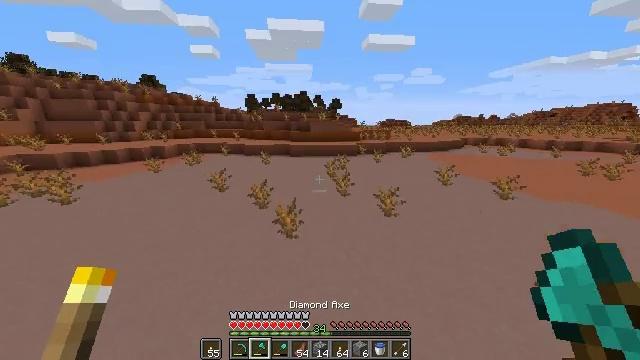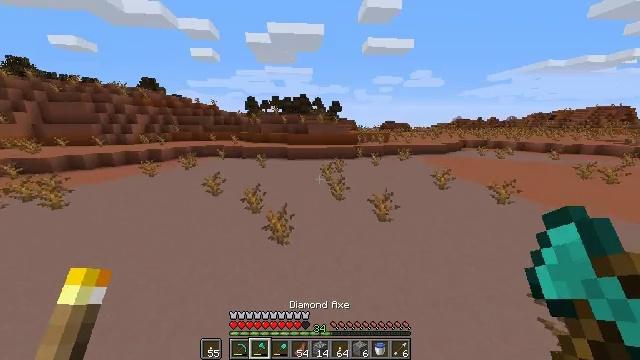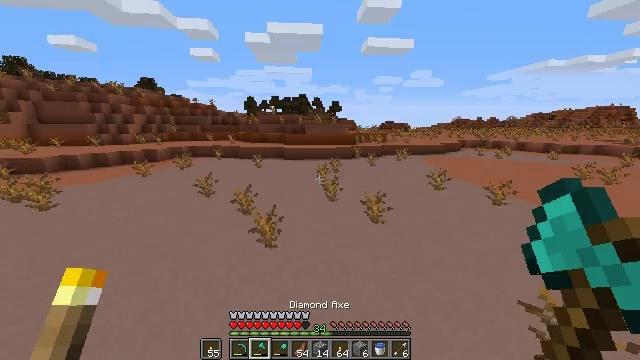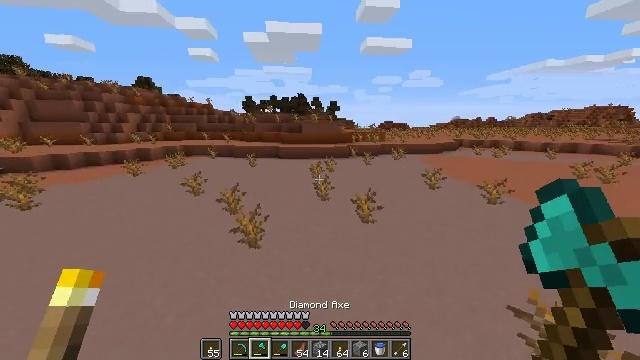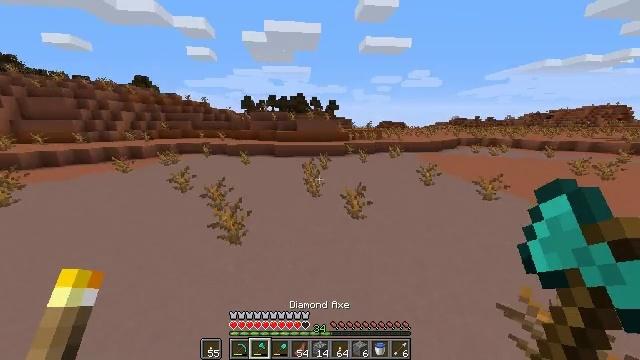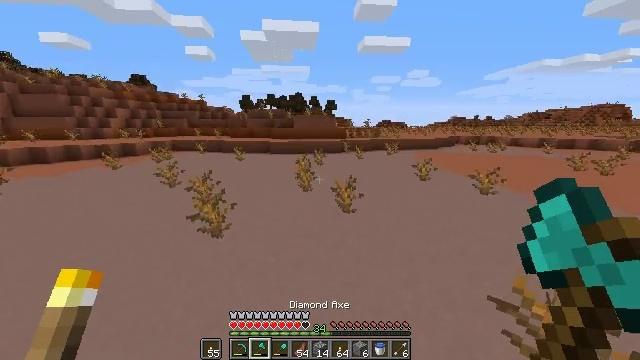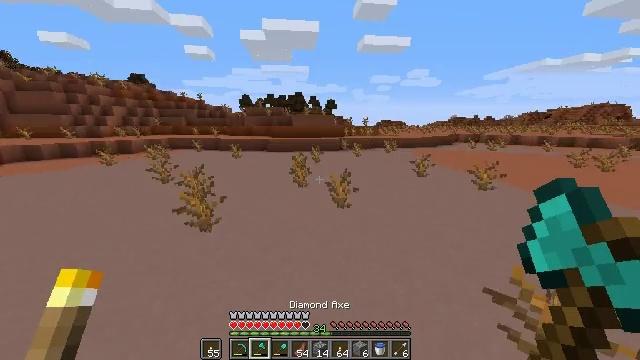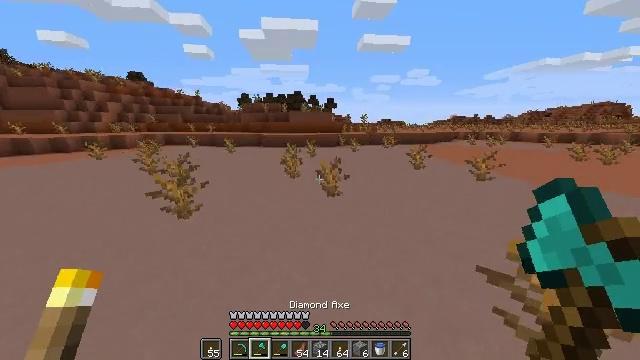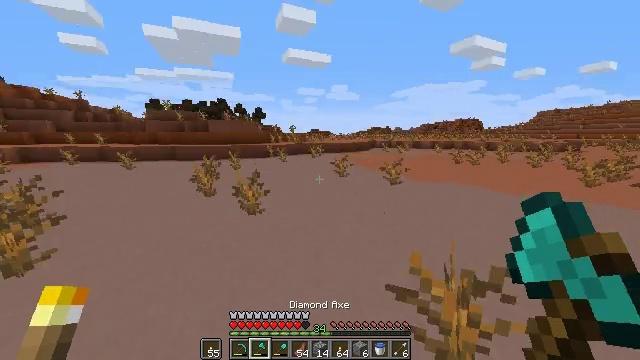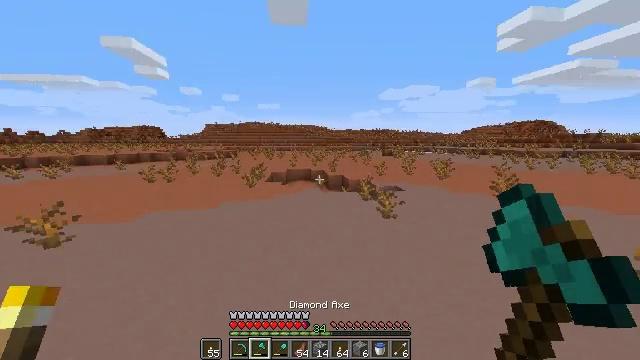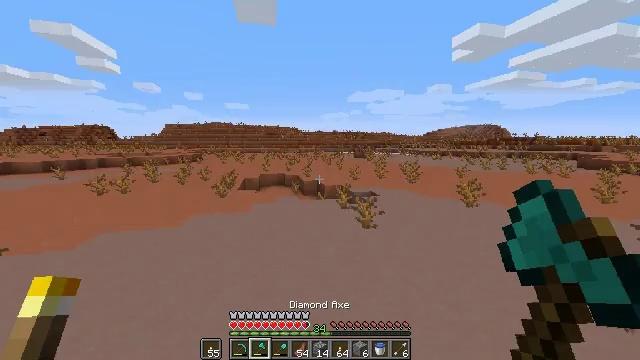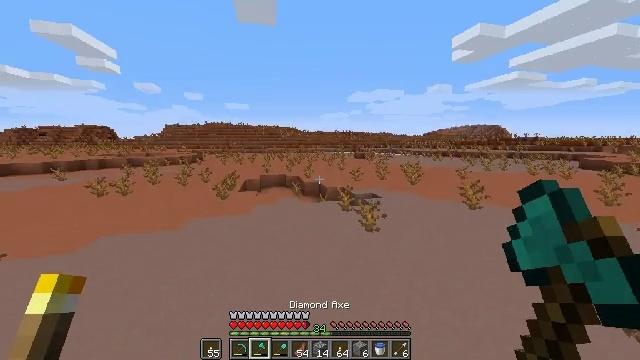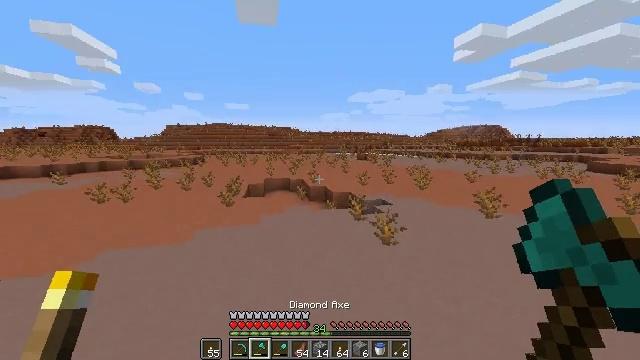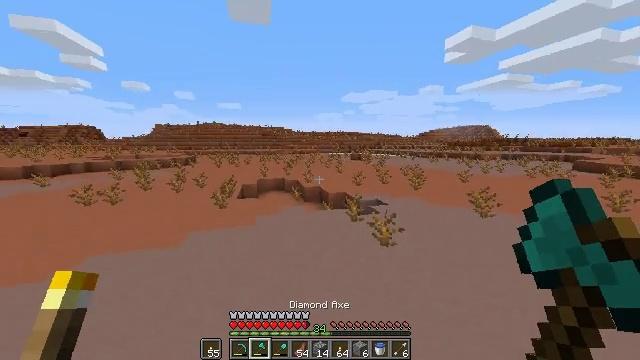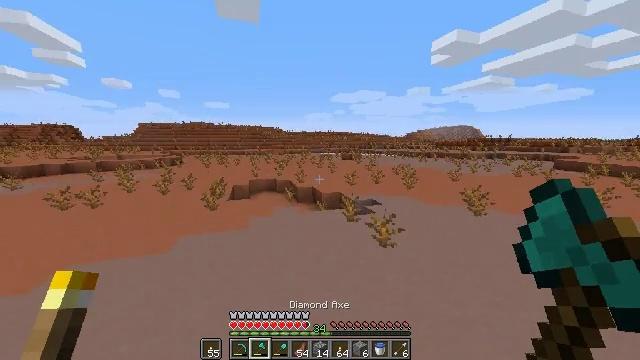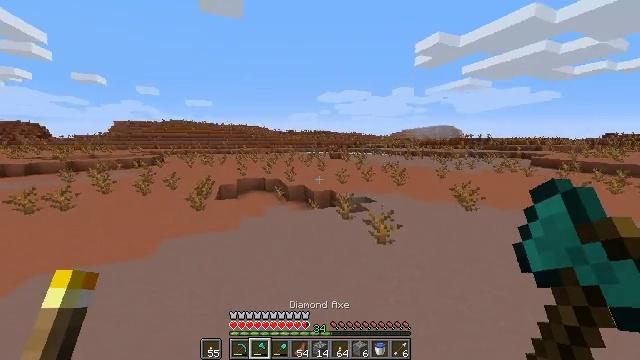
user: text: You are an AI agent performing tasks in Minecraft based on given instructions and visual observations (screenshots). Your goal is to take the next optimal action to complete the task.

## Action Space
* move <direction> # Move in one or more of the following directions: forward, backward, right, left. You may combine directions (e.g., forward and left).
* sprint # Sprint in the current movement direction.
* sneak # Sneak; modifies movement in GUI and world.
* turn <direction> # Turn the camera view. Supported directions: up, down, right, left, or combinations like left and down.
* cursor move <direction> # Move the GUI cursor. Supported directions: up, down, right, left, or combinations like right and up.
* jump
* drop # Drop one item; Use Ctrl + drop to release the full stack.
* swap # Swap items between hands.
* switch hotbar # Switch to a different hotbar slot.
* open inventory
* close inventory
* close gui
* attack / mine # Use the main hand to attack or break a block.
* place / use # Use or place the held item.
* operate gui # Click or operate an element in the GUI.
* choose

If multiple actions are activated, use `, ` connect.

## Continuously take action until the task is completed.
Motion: motion action
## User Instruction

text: Break the cactus block.
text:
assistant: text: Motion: move forward and move right, sprint, jump
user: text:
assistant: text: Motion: move forward and move right, sprint, jump
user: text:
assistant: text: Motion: move forward and move right, sprint, jump
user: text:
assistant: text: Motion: move forward and move right, sprint, jump
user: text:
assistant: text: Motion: move forward and move right, sprint, jump
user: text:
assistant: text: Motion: move forward and move right, sprint, jump
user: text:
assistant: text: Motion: move forward and move right, sprint, jump
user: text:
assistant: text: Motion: move forward and move right, sprint, turn right and up, jump
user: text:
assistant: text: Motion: move forward and move right, sprint, turn right and up, jump
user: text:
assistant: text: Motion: move forward and move right, sprint, turn right, jump
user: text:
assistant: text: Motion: move forward and move left, sprint, jump
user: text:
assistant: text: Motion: move forward and move left, sprint, jump
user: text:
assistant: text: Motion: move forward and move left, sprint, turn right, jump
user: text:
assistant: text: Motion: move forward and move left, sprint, turn right, jump
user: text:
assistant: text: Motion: move forward and move left, sprint, turn right, jump
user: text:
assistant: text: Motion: move forward and move left, sprint, turn right, jump
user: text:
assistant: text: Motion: move forward and move left, sprint, turn right, jump
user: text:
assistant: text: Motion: move forward and move left, sprint, turn right, jump
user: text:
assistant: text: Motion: move forward and move left, sprint, jump
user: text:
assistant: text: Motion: move forward and move left, sprint, jump
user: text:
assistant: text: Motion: move forward and move left, sprint, jump
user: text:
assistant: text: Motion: move forward and move left, sprint, turn left, jump
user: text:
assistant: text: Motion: move forward and move left, sprint, turn left and down, jump
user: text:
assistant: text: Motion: move forward and move left, sprint, turn left and down, jump
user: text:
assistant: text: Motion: move forward and move left, sprint, turn left, jump
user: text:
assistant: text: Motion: move forward and move right, sprint, turn left, jump
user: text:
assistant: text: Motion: move forward and move right, sprint, turn left, jump
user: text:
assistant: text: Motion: move forward and move right, sprint, jump
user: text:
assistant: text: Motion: move forward and move right, sprint, jump
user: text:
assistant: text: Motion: move forward and move right, sprint, jump